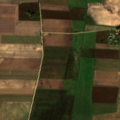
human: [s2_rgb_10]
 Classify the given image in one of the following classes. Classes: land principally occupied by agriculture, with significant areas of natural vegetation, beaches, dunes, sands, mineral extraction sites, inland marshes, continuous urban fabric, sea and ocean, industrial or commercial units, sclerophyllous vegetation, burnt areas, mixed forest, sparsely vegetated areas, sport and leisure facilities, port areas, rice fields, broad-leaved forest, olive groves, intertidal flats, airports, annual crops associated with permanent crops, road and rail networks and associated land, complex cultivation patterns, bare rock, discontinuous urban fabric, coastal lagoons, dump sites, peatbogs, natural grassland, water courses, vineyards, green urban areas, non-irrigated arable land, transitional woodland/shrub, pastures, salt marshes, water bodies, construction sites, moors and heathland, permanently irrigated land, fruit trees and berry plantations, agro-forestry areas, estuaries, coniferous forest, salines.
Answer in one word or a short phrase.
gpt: non-irrigated arable land, pastures, complex cultivation patterns